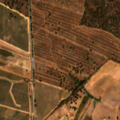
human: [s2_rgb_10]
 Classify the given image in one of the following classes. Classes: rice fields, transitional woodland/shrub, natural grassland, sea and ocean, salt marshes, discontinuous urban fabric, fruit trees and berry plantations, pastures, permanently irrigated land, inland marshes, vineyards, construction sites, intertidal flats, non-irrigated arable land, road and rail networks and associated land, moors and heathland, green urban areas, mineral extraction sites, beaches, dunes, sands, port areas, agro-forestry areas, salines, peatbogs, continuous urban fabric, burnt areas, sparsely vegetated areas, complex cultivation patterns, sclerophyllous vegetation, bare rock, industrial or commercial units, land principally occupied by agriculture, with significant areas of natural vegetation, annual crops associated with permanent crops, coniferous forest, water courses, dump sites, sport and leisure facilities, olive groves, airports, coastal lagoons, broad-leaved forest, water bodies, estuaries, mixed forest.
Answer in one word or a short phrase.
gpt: permanently irrigated land, olive groves, pastures, annual crops associated with permanent crops, land principally occupied by agriculture, with significant areas of natural vegetation, agro-forestry areas, transitional woodland/shrub